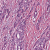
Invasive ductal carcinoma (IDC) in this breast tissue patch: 1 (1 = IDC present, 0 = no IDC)